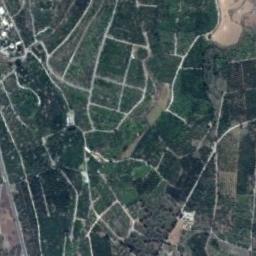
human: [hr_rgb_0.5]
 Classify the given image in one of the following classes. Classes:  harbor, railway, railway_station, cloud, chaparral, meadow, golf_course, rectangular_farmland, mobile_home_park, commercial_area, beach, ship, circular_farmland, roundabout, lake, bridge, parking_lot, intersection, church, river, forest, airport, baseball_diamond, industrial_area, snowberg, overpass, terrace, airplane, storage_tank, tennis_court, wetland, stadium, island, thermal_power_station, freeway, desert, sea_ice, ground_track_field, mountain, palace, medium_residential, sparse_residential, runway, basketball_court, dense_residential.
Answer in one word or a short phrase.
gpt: rectangular_farmland